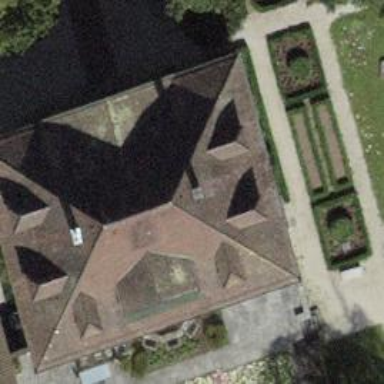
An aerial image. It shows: Building with tiled roof.